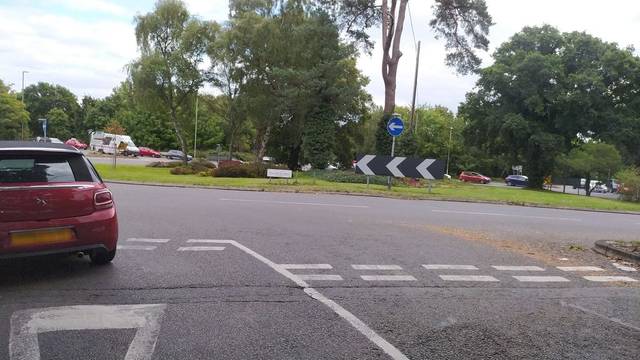
Region: United Kingdom
Coordinates: 50.914, -1.328